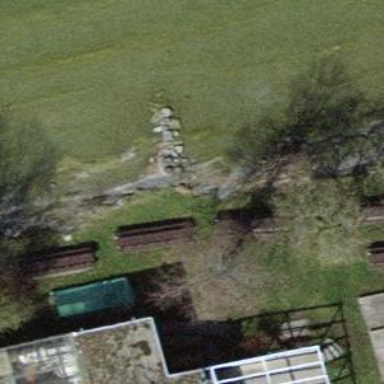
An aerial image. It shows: Picnic table located in leisure land area.